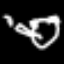
Label: frog